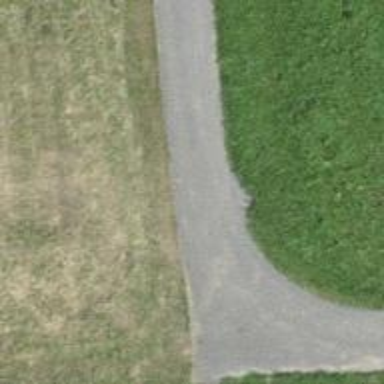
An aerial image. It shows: Well-maintained track road with grade 1 tracktype.